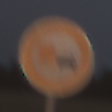
Verkehrszeichen: UeberholverbotKraftfahrzeuge
Umgebung: Outdoor, Nature
Tageszeit: SunriseSunset
Wetter: Overcast
Licht: Natural
Jahreszeit: NotSpecified
Kontrast: LowContrast